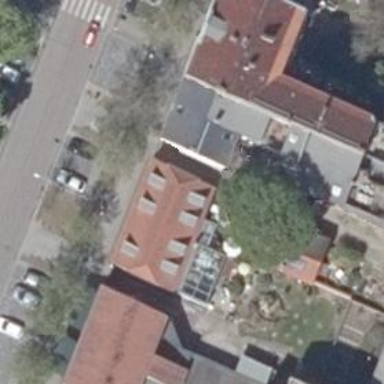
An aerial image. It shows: Gabled roof of red roof tiles covering apartment building.